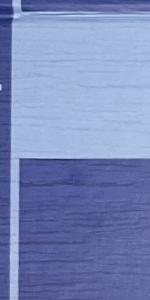
Label: Empty